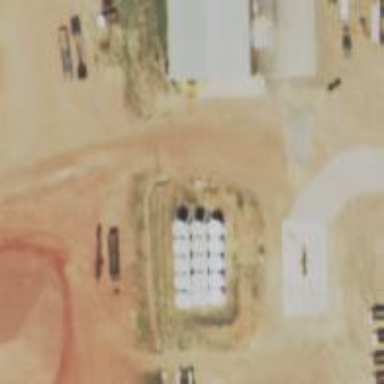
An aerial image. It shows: Storage tank with man-made structure.